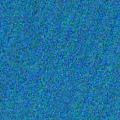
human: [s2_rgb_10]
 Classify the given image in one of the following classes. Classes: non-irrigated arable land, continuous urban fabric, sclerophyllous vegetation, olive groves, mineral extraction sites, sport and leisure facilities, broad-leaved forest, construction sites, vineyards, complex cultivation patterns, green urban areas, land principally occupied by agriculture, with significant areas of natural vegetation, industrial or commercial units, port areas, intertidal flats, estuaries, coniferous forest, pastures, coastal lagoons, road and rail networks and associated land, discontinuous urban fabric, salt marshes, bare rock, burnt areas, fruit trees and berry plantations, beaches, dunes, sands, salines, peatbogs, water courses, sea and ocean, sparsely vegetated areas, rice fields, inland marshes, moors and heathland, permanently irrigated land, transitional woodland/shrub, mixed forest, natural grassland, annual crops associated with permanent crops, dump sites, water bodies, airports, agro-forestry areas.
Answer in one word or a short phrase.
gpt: sea and ocean